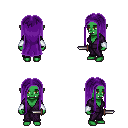
a pixel art fantasy rpg character, female body template, orc, green skin, purple robe, metal pants, purple extra-long hairstyle, white cloth bracers, dagger, four views (front, back, left, right), 2x2 character sprite sheet, small pixel art, hard edges, no anti-aliasing